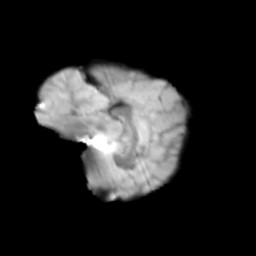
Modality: T2w
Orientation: sagittal
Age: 12
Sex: female
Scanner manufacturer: siemens
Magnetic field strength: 3 T
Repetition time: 3.8 s
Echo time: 0.07 s